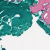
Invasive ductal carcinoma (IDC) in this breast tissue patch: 0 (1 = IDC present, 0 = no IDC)